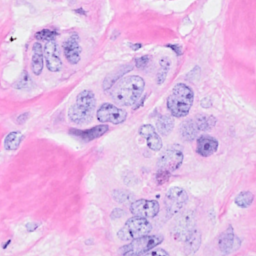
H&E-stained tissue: Breast